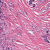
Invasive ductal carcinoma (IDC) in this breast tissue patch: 1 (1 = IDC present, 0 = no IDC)